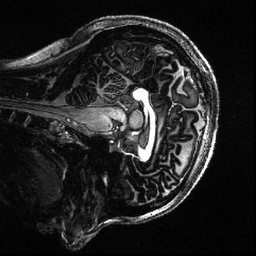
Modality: T1w
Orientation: sagittal
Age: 28
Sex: female
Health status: healthy
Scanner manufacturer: siemens
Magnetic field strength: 7 T
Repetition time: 4.3 s
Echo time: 0.00227 s